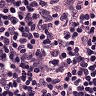
Metastatic tissue present: no